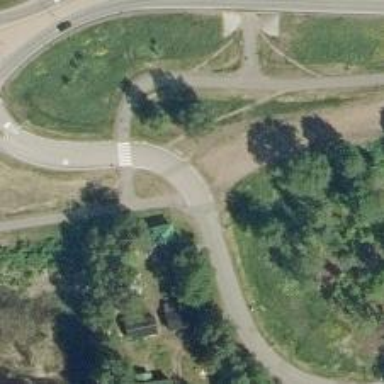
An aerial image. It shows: Asphalt cycleway.